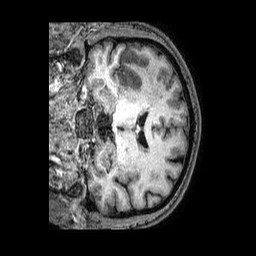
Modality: T1w
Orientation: coronal
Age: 58
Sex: male
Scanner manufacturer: philips
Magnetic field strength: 3 T
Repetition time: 0.006967 s
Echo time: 0.003187 s